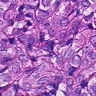
Metastatic tissue present: yes